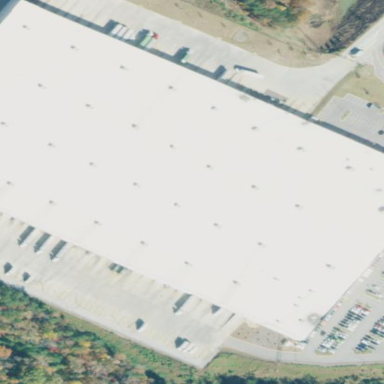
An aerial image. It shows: Warehouse.